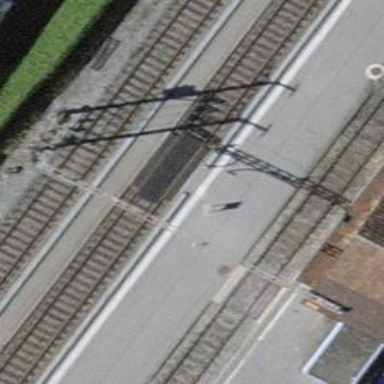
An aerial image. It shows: Railway crossing.